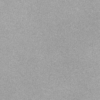
Label: dusty